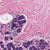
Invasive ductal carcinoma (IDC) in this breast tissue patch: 0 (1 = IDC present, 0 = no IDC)